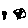
Label: tree